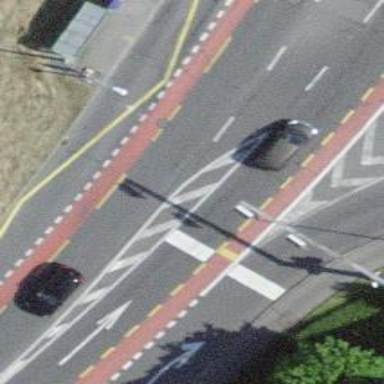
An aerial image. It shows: Road with traffic signals.